Question: In my project I'm using Angular UI's ui-router for nested views. My layout (on a particular record page) looks like this:

On first load everything works great, the validation works, the form saves changes to the model etc. The problem arises when you make changes to the form leaving it in an invalid state, then browse to another sub nav link, and then go back again. At this point the previous loaded form had changed the model inherited from the parent view making it invalid, but the new form has loaded with that model believing all its fields to be pristine, and so the form is now in a valid state allowing the user to bypass clientside validation. I can't seem to make the form wake up and validate automatically again unless the user edits a field.
One way I can fix this is to load the model in the nested views controller, so when you click back to the form again from sub nav it loads a fresh model, but I don't feel that this is the right solution especially since on first load both the parent and sub view will both perform a GET for the model.
I'm a little stuck on this one, any help would be much appreciated.
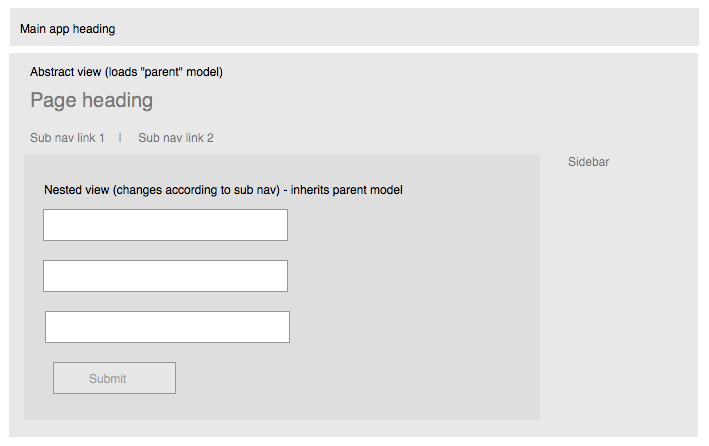
Answer: The solution I've come up with for now is to copy the resource in the sub view controller:
'''
$scope.parent.$watch('record', function(record) {
if (!record) return;
$scope.record = angular.copy(record);
}
'''
This means each time the sub view is loaded it gets an updated copy from the parent so it doesn't persist the invalid changes.
It would be better to just nudge the validation to kick in properly but I can't see a way to do that currently.